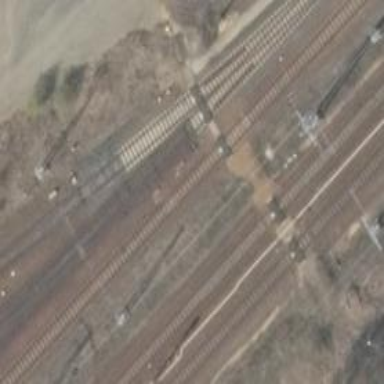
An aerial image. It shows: Railway switch.